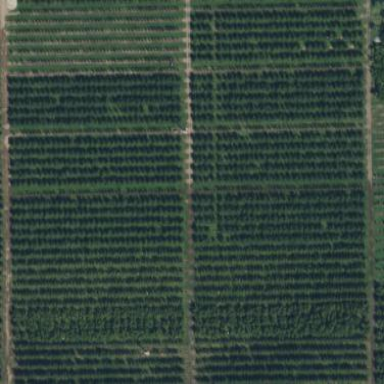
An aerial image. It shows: Orchard.